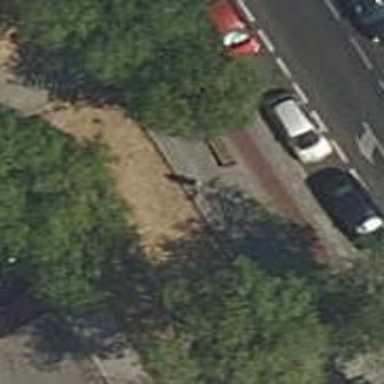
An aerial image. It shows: Garden with kerb barrier.